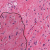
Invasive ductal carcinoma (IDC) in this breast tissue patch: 1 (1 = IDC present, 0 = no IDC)